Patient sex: M
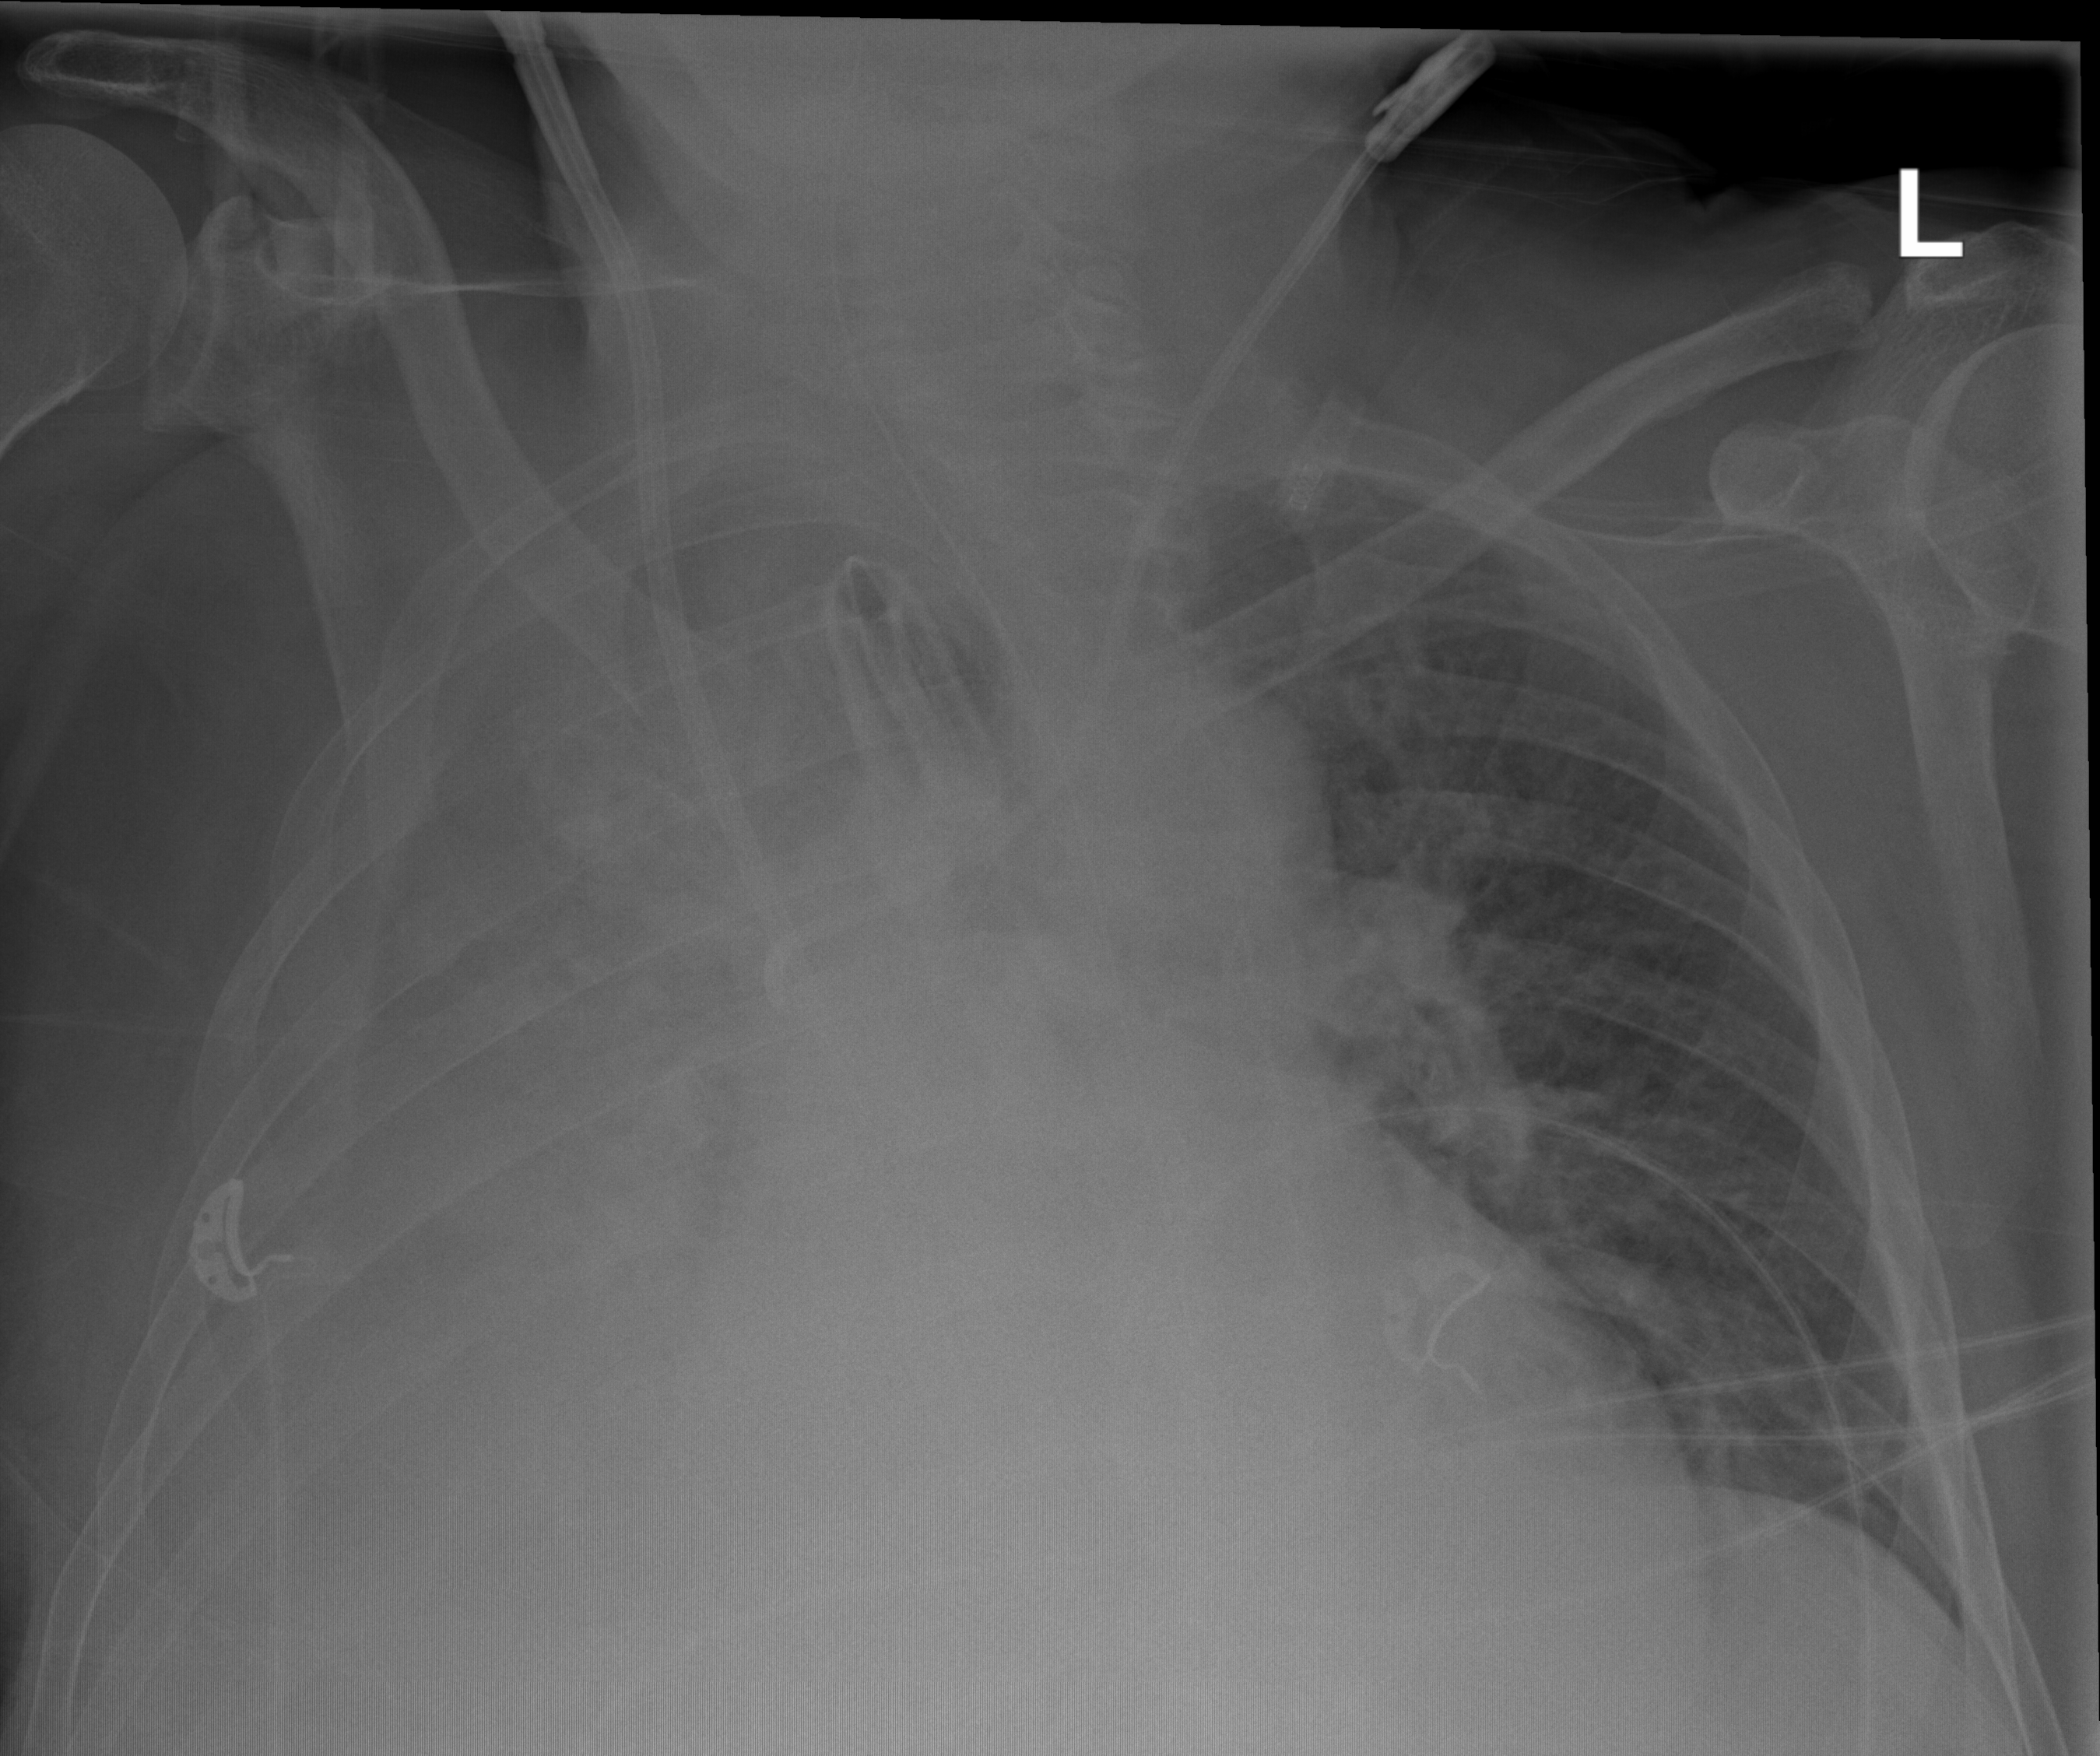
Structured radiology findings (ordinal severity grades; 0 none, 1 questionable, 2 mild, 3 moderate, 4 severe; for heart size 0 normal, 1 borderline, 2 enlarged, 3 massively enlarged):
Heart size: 3
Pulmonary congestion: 3
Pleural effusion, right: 4
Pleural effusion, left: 0
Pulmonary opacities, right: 0
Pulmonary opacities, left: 0
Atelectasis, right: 3
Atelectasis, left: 0